Chest X-ray. View position: AP
Patient age: 59
Patient sex: F
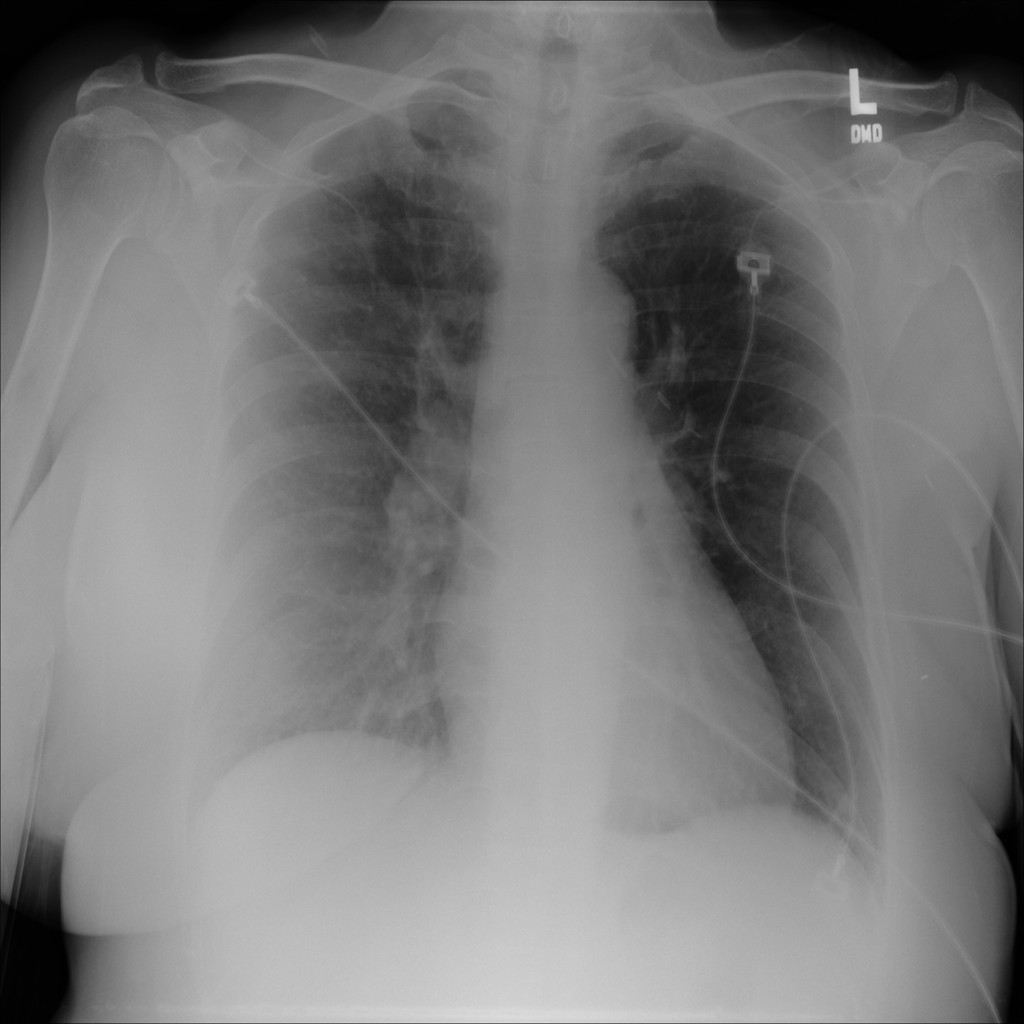
Finding: Pneumothorax